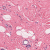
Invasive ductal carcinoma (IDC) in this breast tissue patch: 0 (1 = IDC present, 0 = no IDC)